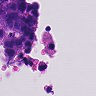
Metastatic tissue present: yes